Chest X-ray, PA view. Patient: 41 years old, sex M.
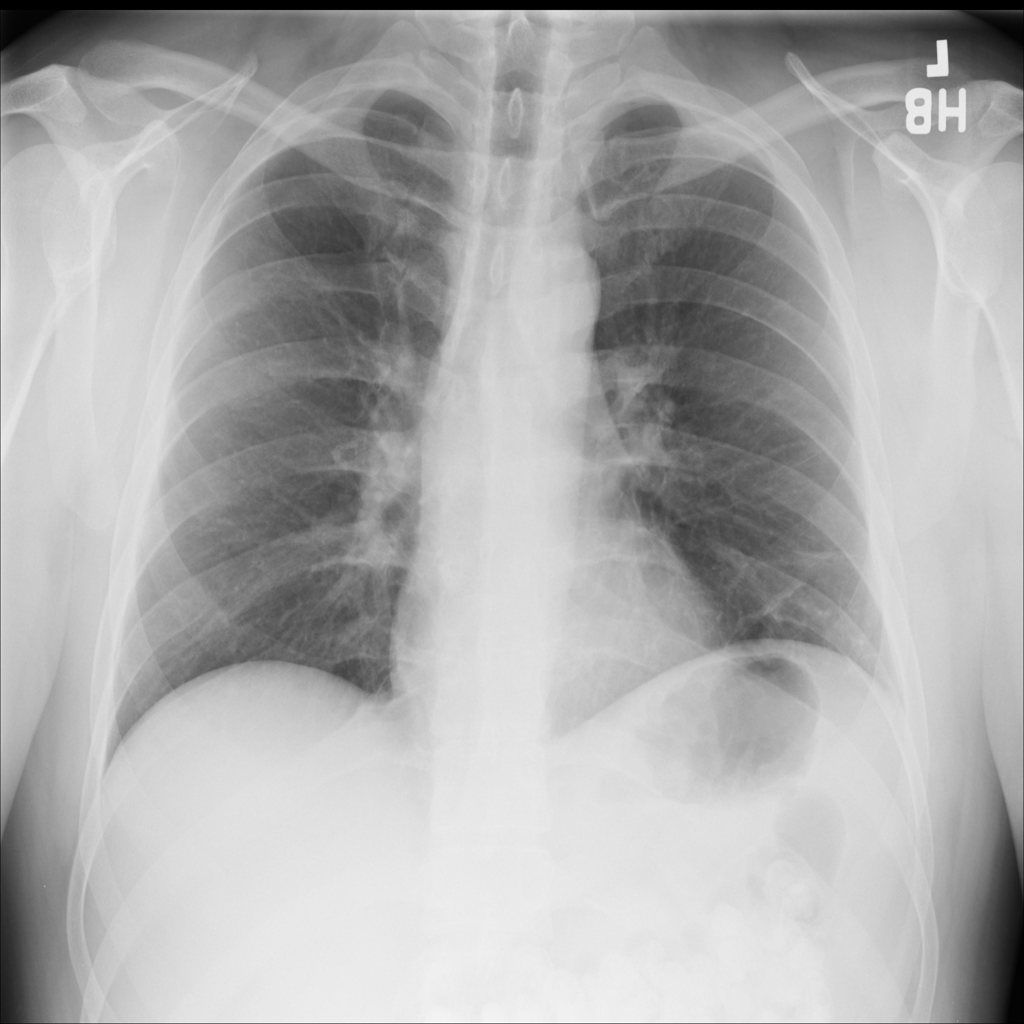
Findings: No Finding